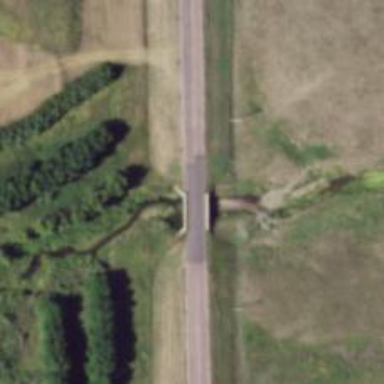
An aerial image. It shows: Tertiary road passing over bridge.